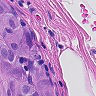
Metastatic tissue present: yes